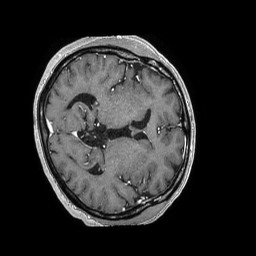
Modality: T1w
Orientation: axial
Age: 68
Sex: male
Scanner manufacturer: philips
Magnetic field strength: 1.5 T
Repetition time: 0.007816 s
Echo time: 0.003612 s